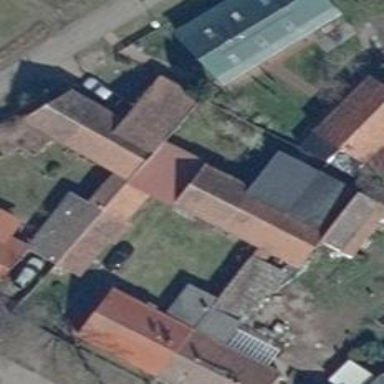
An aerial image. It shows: Simple house.